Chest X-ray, PA view. Patient: 58 years old, sex M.
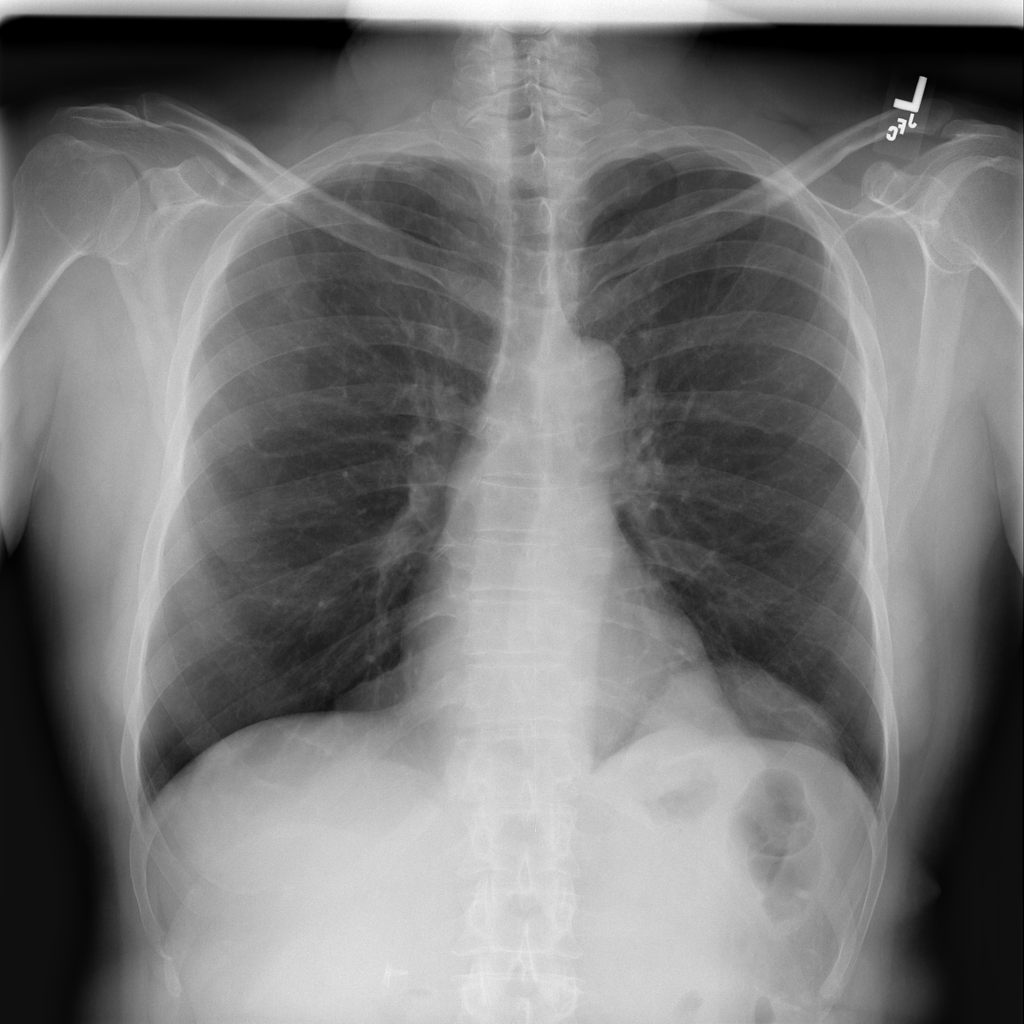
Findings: No Finding